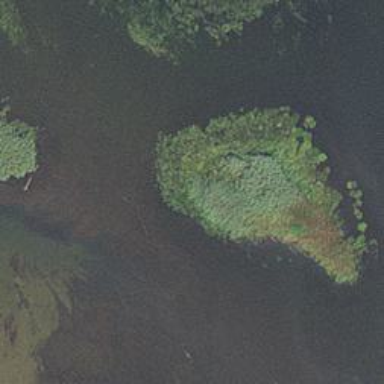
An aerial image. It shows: Islet.